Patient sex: M
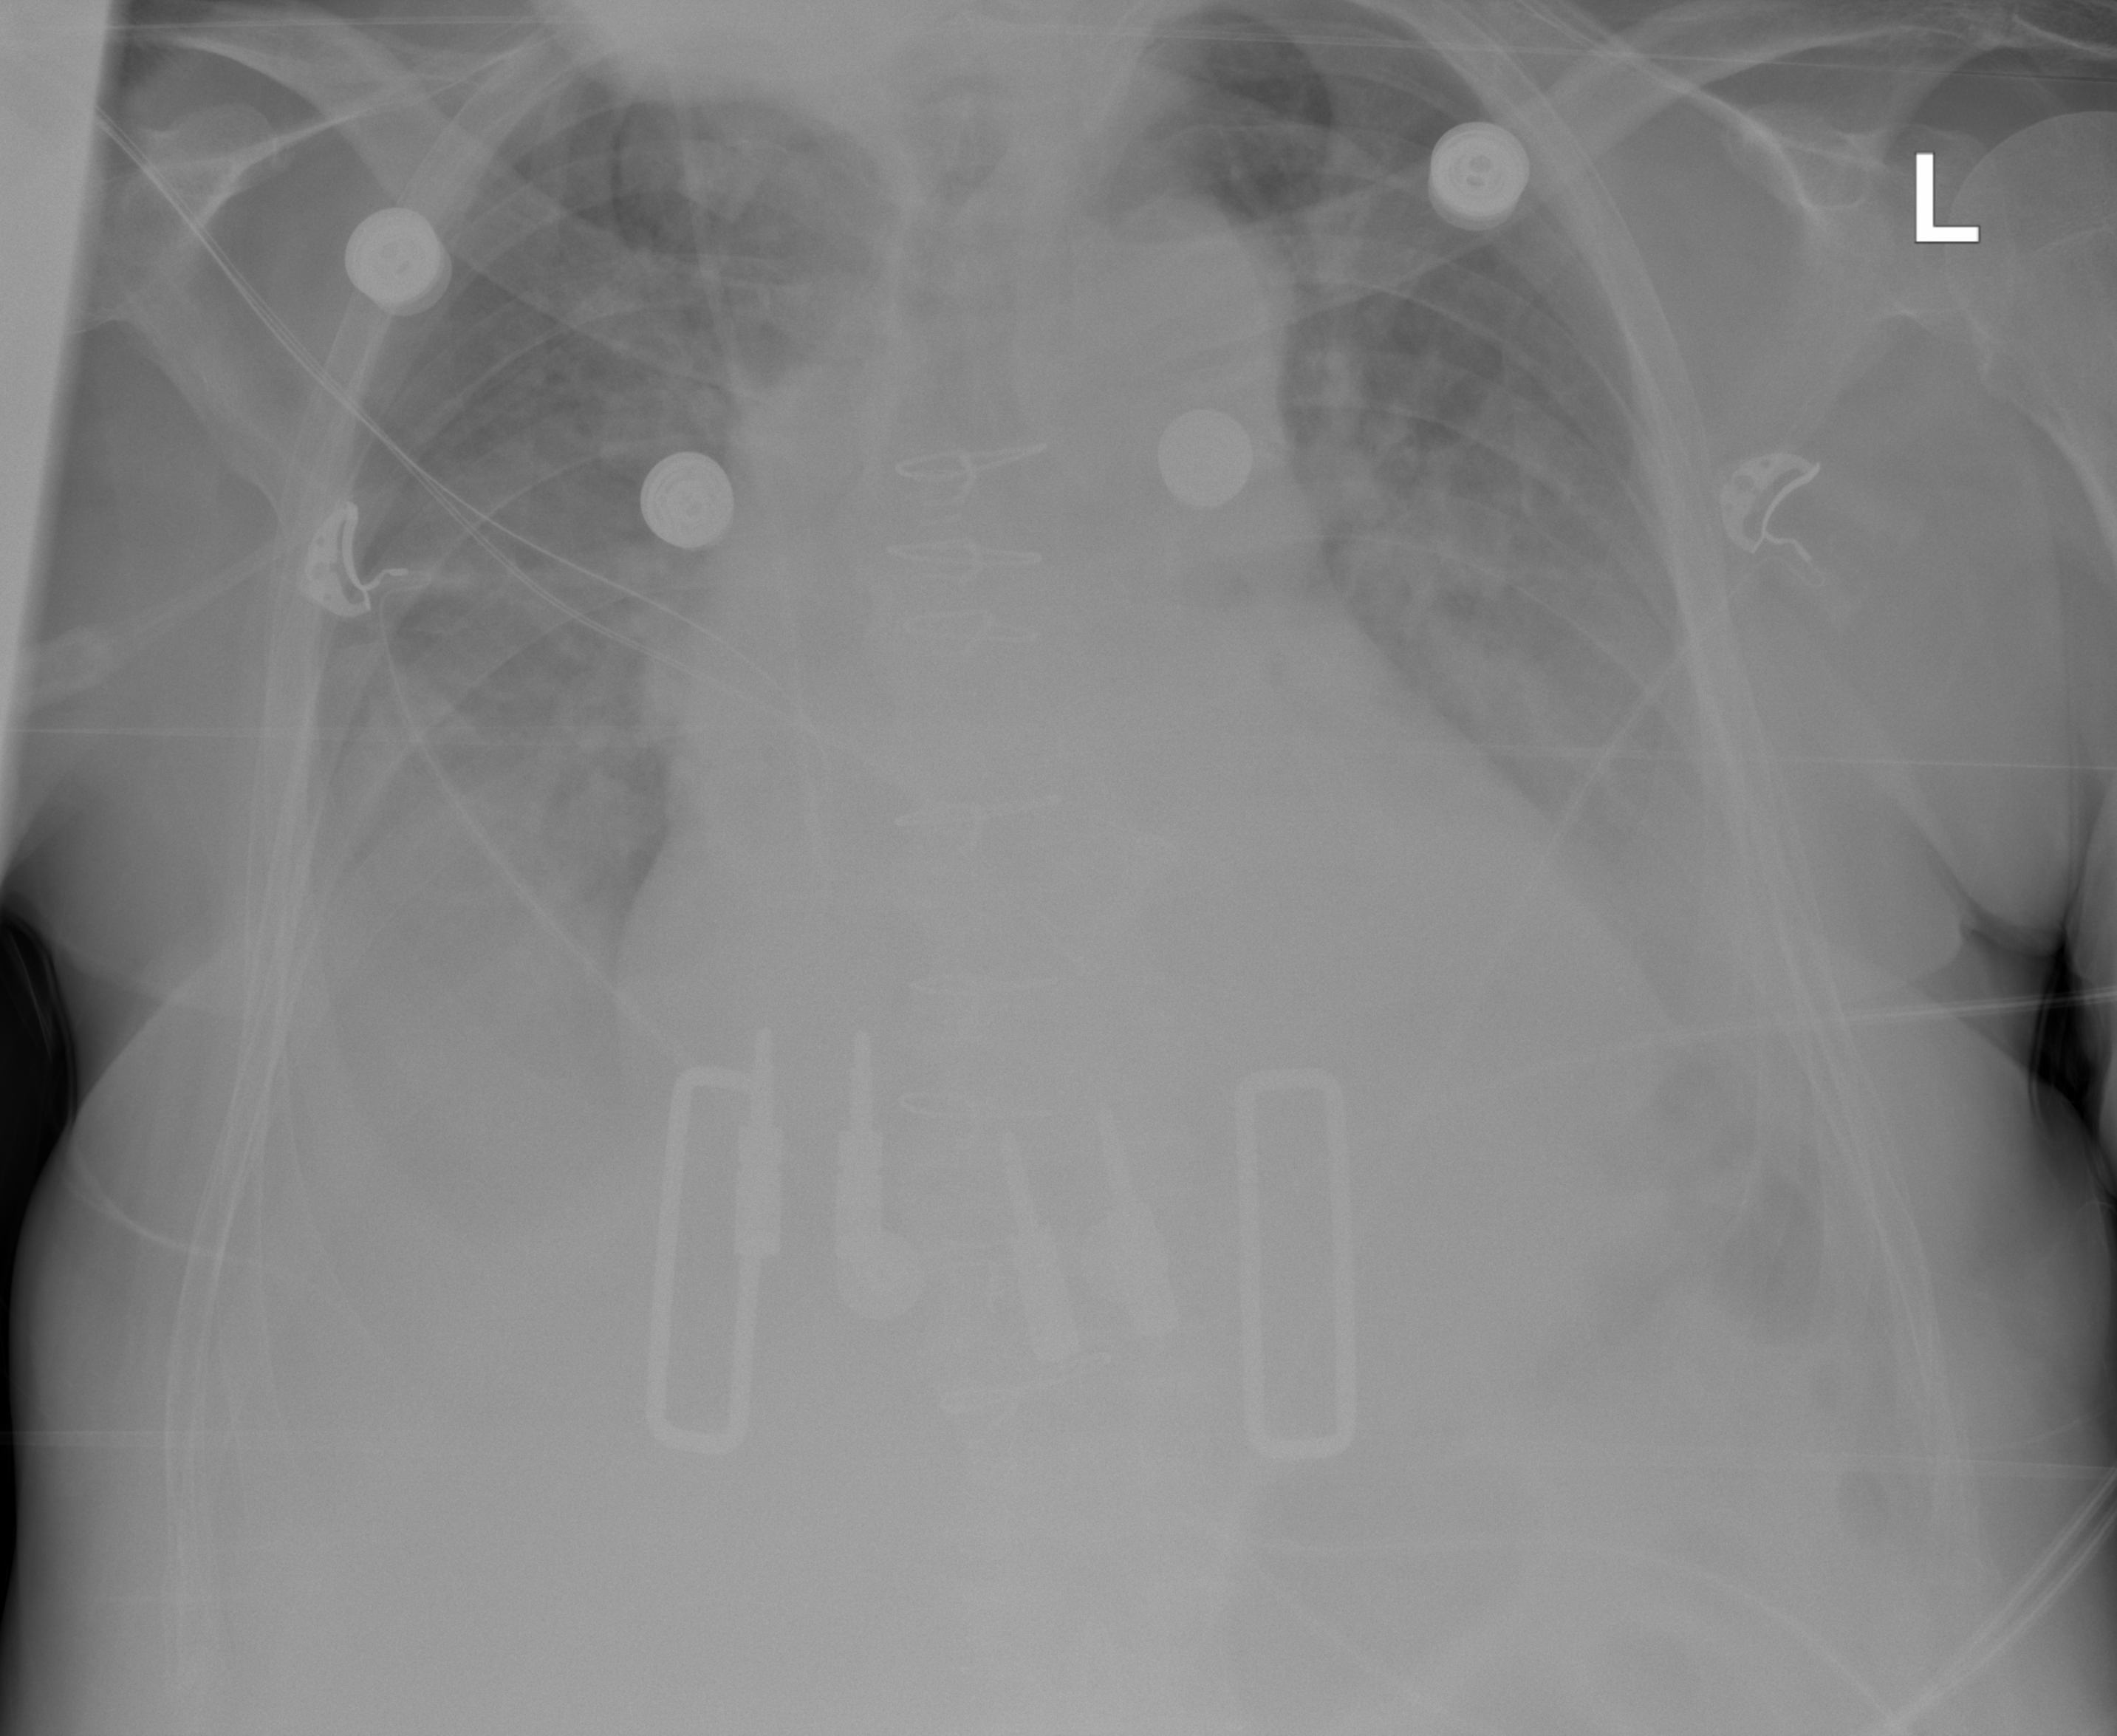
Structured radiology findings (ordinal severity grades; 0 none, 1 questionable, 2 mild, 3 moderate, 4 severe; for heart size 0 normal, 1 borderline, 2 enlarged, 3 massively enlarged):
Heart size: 2
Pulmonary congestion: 3
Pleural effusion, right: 3
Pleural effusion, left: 3
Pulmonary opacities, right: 2
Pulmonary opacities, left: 2
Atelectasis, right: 2
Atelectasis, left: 2